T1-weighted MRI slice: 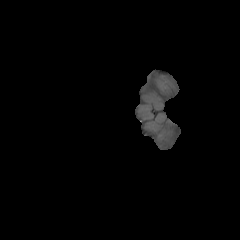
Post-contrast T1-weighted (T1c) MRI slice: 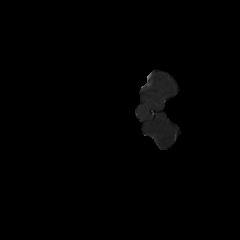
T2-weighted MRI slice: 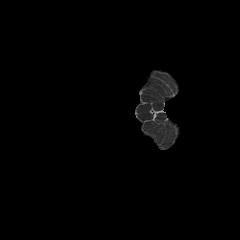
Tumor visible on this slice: no